Aerial crown-view tile of a tropical tree (Barro Colorado Island, Panama), acquired 20241112:
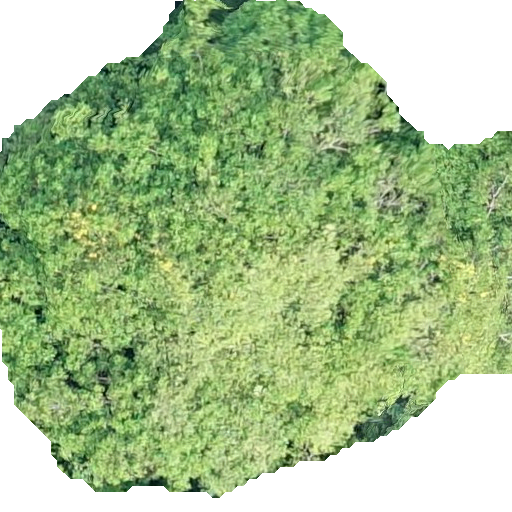
Species: Hura crepitans
GBIF accepted scientific name: Hura crepitans
Crown area: 319.617 m²